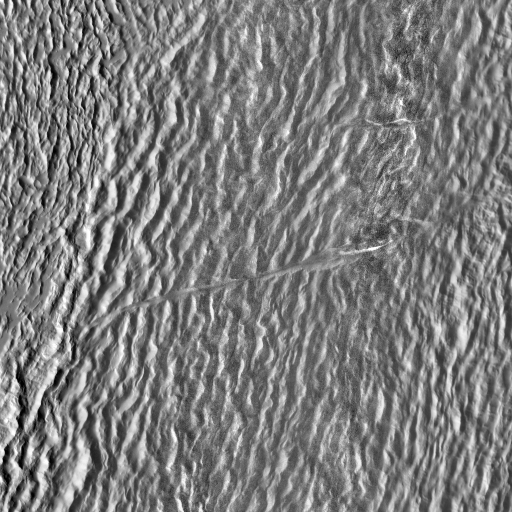
Crater classes present: Background